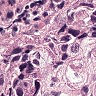
Metastatic tissue present: yes